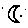
Label: moon